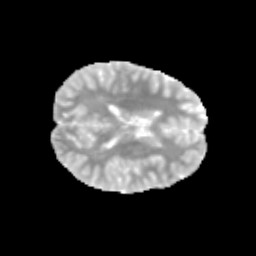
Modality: MD
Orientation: axial
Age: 10
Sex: male
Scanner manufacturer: siemens
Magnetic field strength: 3 T
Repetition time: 3.8 s
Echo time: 0.07 s